Question: ## Description:
Hello, following a simple and straight forward tutorial. Everything works fine, but I was just curious as to why I'm getting a double 'request received' when I refresh/access my page?
## Part of my code:
'''
function onRequest(request, response){
console.log('request received');
response.writeHead(200, {"Content-Type": "text/plain"});
response.write('Hello world baby');
response.end();
}
//creating server
http.createServer(onRequest).listen(8888);
console.log("server has started");
'''
## Screenshot:

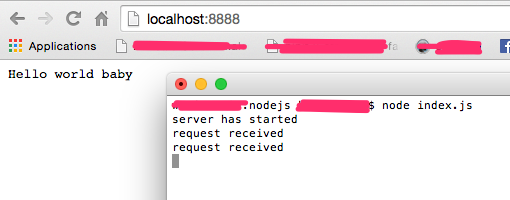
Answer: Your browser is looking for the 'favicon.ico', then it sends a request for the actual content. Try to 'console.log' both the and to get more information.